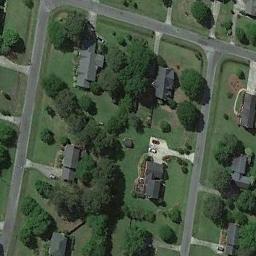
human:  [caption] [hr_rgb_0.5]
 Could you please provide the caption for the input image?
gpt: There are many trees in the middle residential area .

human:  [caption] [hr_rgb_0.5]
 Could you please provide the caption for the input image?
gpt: The houses in the mid-sized residential area are all blue .

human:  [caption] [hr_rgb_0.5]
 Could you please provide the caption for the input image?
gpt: The medium residential is on the grass next to some trees and road .

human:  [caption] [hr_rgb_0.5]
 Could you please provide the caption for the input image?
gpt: The medium residential area has some neatly arranged houses and lots of trees are among these houses .

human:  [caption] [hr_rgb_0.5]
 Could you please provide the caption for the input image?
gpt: There are some buildings and green trees on the medium residential area .